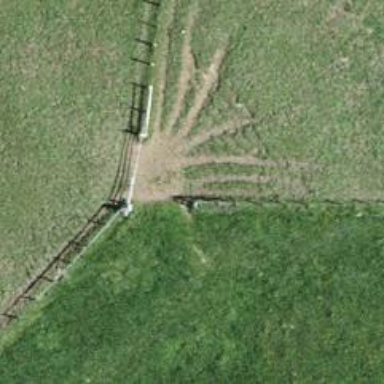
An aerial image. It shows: Fence.